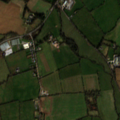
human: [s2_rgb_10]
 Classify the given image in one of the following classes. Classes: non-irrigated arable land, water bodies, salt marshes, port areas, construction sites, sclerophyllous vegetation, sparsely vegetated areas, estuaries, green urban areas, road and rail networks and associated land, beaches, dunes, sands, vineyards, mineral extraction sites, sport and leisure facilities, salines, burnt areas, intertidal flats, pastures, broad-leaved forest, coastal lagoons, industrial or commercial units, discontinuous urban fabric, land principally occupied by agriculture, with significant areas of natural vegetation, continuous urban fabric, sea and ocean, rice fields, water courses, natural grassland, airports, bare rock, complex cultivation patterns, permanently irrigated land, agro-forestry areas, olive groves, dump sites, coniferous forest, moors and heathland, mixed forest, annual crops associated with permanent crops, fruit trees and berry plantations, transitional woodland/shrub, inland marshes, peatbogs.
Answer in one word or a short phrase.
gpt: non-irrigated arable land, pastures, coniferous forest